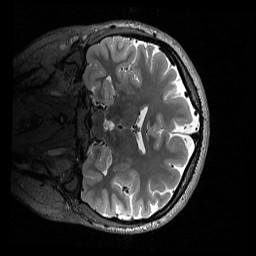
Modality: T2w
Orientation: coronal
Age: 23
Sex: female
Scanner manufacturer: siemens
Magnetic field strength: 3 T
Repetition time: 3.2 s
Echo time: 0.566 s